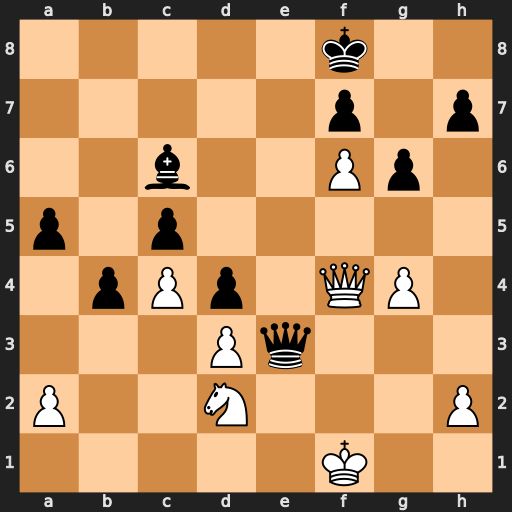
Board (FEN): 5k2/5p1p/2b2Pp1/p1p5/1pPp1QP1/3Pq3/P2N3P/5K2
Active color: w
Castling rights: -
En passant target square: -
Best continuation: Qd6+ Kg8 Qxc6